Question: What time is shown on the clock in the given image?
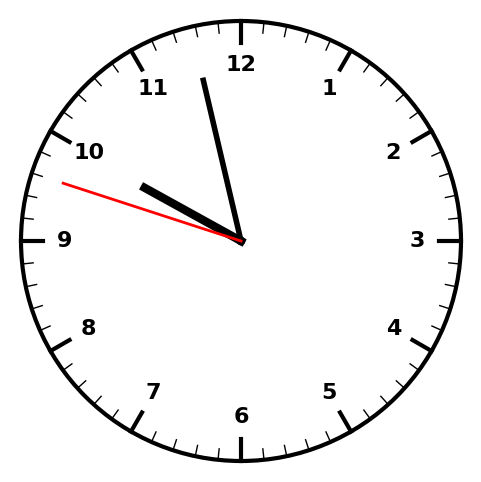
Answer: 09:57:48